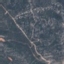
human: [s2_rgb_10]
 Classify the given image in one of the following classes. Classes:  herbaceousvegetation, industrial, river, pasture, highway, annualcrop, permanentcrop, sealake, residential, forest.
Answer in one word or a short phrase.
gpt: HerbaceousVegetation